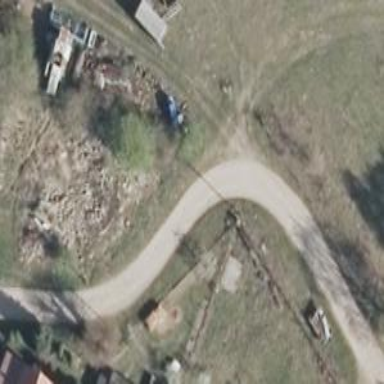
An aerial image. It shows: Alleyway designated as service road.